高一 · 计数
设某大学的女生体重 $y$ (单位: $\mathrm{kg}$ )与身高 $x$ (单位: $\mathrm{cm}$ )具有线性相关关系, 根据一组样本数据 $\left(x_{i}, y_{i}\right)(i=1,2, \cdots, n)$, 用最小二乘法建立的回归方程为 $\hat{y}=0.85 x-85.71$.

(1) $y$ 与 $x$ 具有正的线性相关关系;

(2)回归直线过样本点的中心 $(\bar{x}, \bar{y})$;

(3)若该大学某女生身高增加 $1 \mathrm{~cm}$, 则其体重约增加 ${ }^{0.85 \mathrm{~kg} \text {; }}$ (4)若该大学某女生身高为 $170 \mathrm{~cm}$, 则其体重必为 $58.79 \mathrm{~kg}$则上述判断不正确的个数是（）
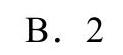
A. 1

C. 3
D. 4
答案: A
解析: 对选项 A, 因为 $